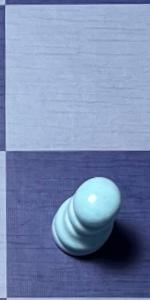
Label: Pawn_White